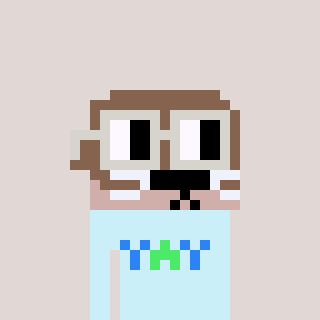
a pixel art character with square light gray glasses, a otter-shaped head and a cold-colored body on a warm background